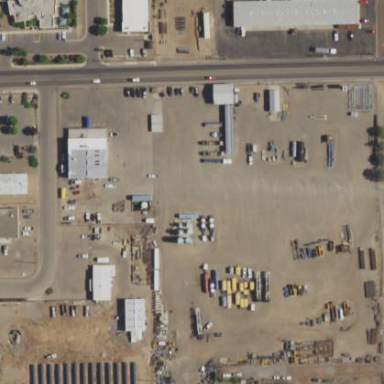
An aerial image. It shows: Industrial area.